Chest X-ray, PA view. Patient: 60 years old, sex M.
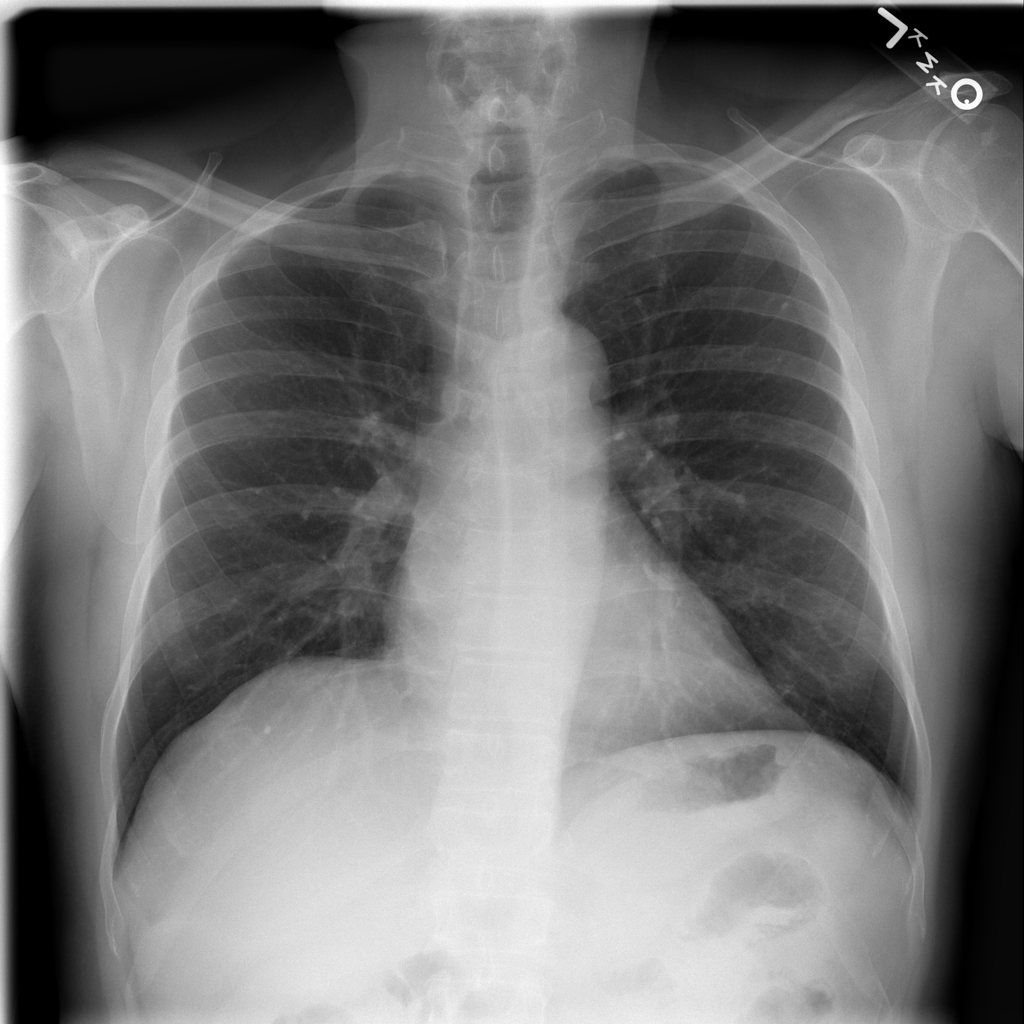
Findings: No Finding